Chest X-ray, PA view. Patient: 51 years old, sex M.
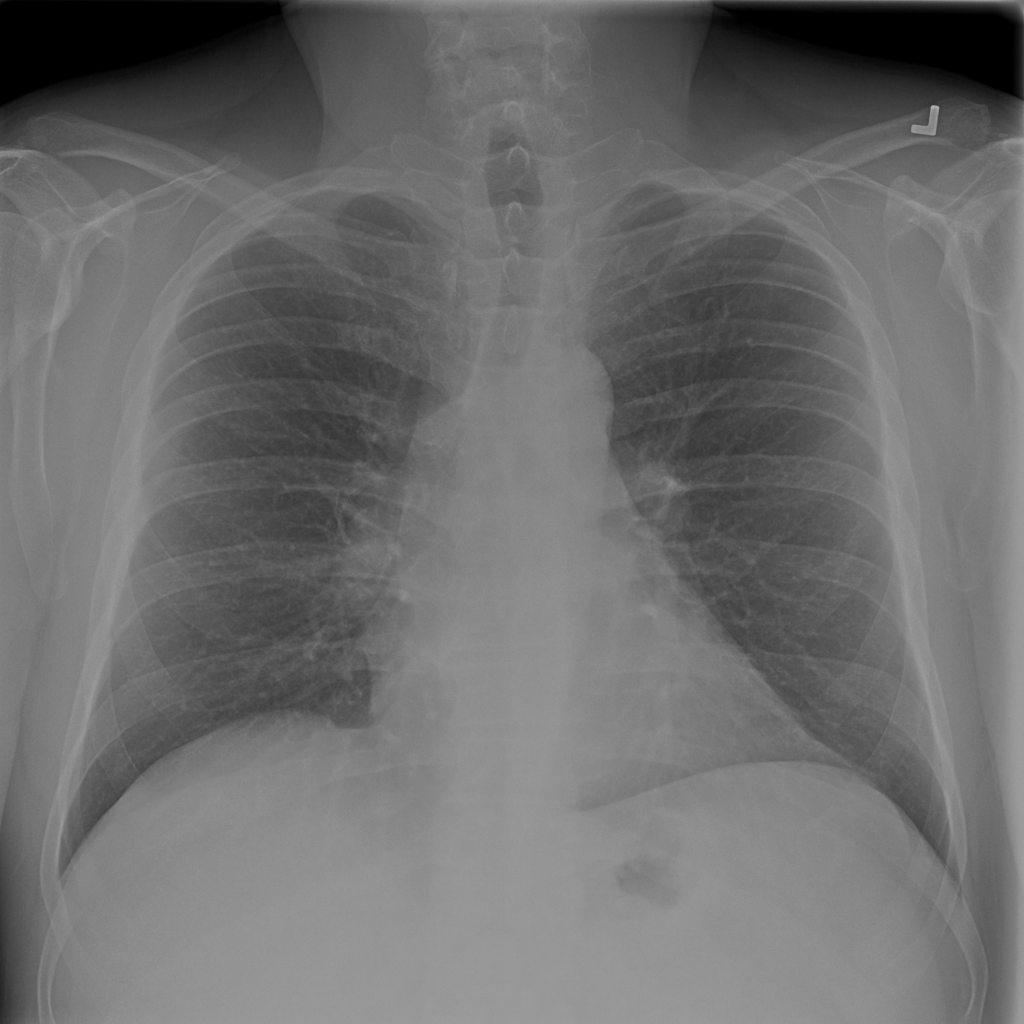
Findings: No Finding